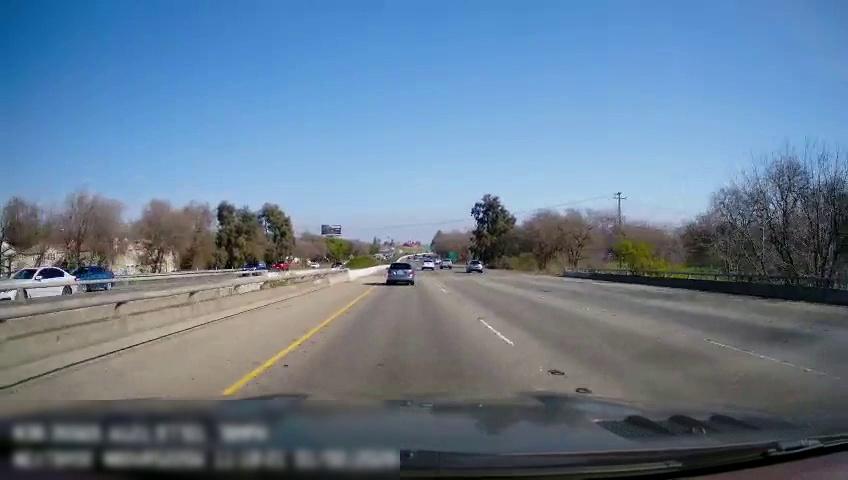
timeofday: Day
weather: Sunny
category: Drivable Space
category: Drivable Space
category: Vehicles | Car
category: Vehicles | Car
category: Vehicles | Car
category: Vehicles | Car
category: Vehicles | SUV
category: Vehicles | SUV
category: Vehicles | Truck
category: Vehicles | SUV
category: Lanes | Current Lane
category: Lanes | Current Lane
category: Lanes | Alternate Lane
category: Lanes | Alternate Lane